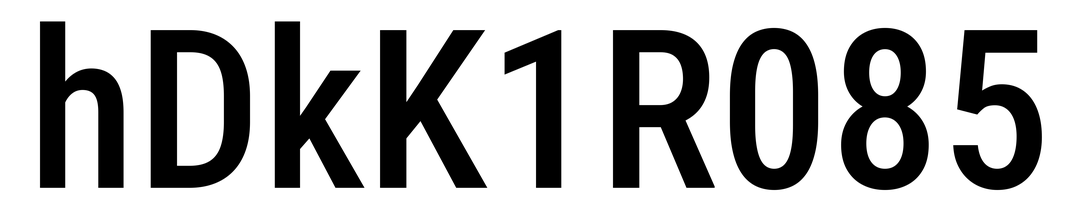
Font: Roboto_Condensed_Medium